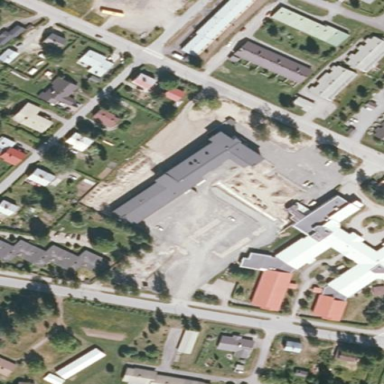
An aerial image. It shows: Hospital providing healthcare services.